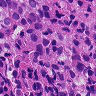
Metastatic tissue present: yes